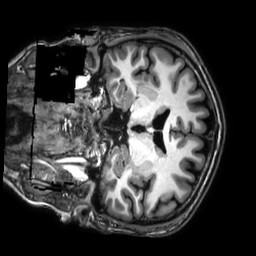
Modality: T1w
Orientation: coronal
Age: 29
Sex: male
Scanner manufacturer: philips
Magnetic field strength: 3 T
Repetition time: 0.008203 s
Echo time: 0.003758 s